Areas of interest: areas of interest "Home Appliance and Electronics Store"
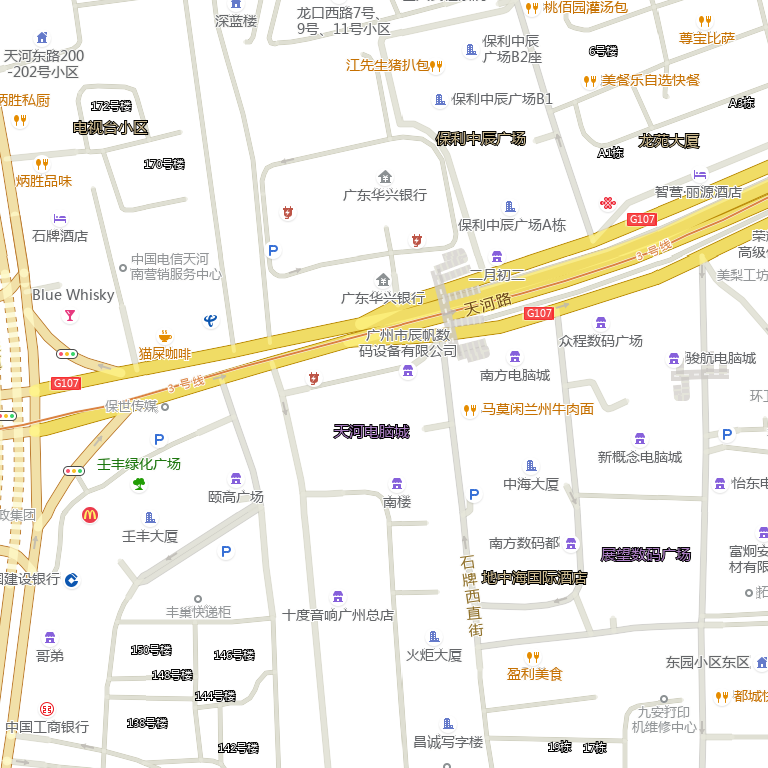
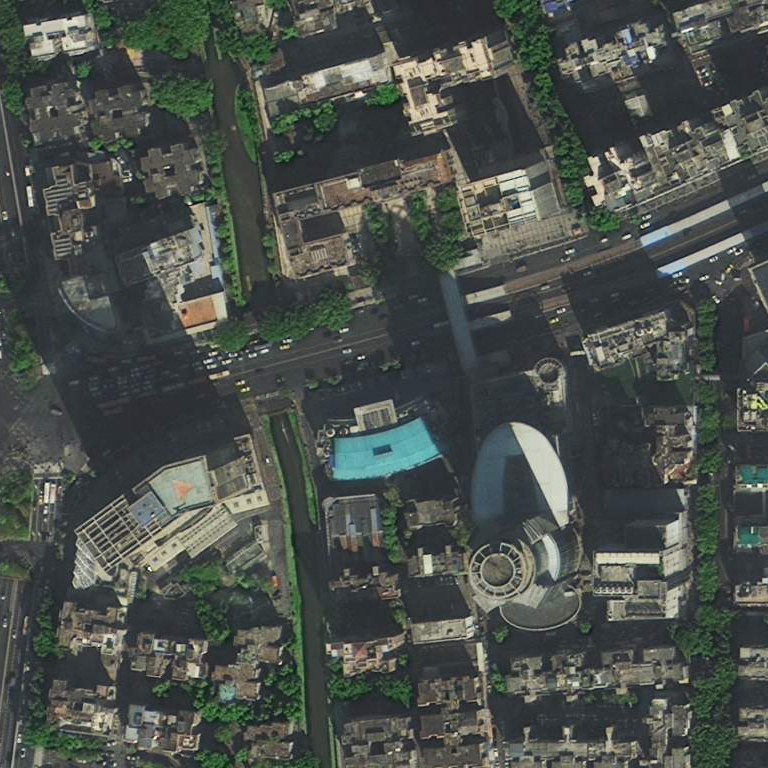